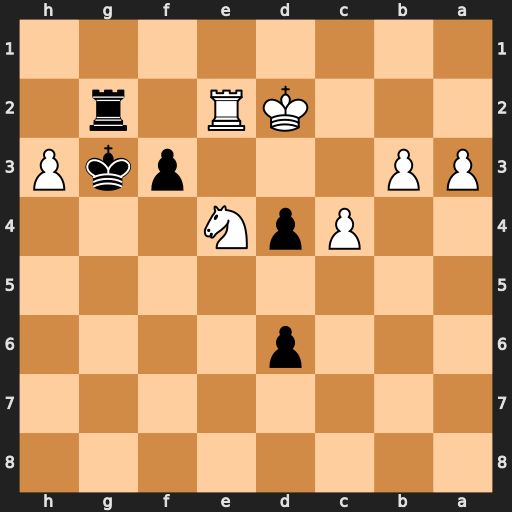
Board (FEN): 8/8/3p4/8/2PpN3/PP3pkP/3KR1r1/8
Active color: b
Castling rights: -
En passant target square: -
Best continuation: Kf4 Nf2 fxe2